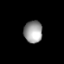
Tissue: lung
Cell type: Epithelial cells
Senescence score: 0.1975
Nuclear area (px): 400
Mean DAPI intensity: 155.535